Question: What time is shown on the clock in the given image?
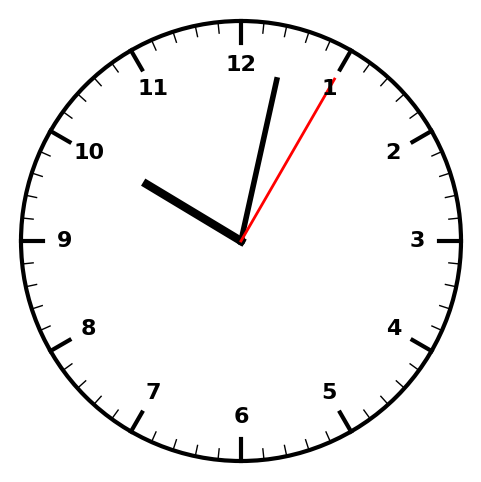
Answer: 10:02:05